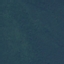
Land use / land cover: Forest